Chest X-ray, AP view. Patient: 80 years old, sex F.
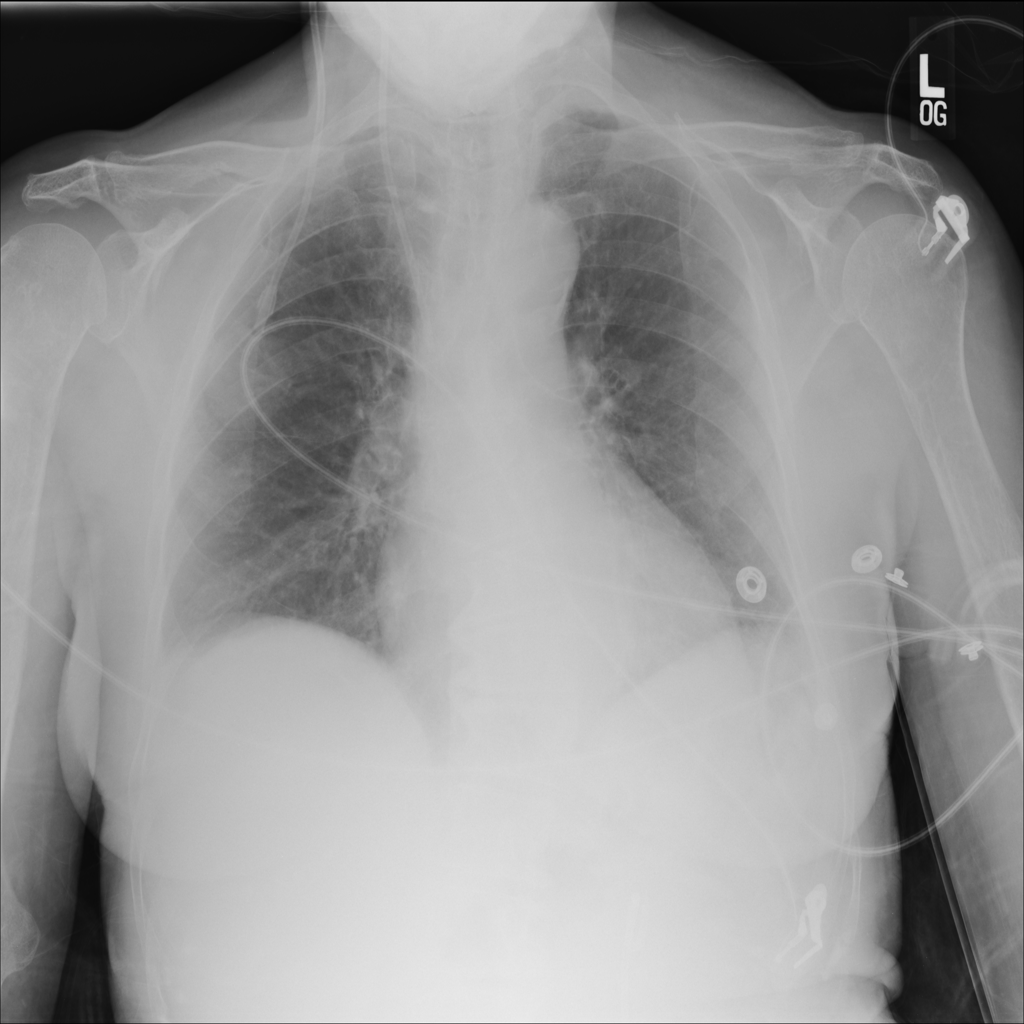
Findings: No Finding